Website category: movie
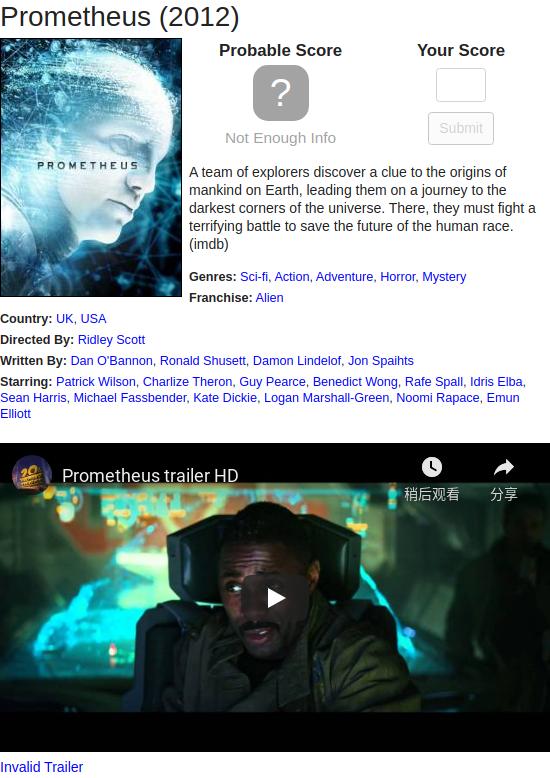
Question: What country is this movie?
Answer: UK

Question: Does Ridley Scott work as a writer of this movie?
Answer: no

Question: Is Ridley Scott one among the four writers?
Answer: no

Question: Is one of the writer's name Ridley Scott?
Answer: no

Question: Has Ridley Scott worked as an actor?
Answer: no

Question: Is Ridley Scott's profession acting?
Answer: no

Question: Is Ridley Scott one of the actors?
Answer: no

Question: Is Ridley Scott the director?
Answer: yes

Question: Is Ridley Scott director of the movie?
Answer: yes

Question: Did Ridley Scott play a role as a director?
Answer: yes

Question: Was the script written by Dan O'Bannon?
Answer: yes

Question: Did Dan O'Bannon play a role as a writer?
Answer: yes

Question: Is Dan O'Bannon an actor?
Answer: no

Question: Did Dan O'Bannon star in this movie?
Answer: no

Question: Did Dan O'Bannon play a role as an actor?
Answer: no

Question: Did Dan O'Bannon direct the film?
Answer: no

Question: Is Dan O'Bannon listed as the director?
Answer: no

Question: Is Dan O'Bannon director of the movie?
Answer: no

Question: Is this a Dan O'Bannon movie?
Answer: no

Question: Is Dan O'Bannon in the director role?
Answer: no

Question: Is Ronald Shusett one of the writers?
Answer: yes

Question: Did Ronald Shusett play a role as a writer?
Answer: yes

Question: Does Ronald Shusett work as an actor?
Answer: no

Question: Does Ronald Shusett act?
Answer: no

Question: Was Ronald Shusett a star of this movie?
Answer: no

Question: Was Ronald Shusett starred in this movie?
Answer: no

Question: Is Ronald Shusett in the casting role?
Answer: no

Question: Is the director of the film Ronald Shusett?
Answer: no

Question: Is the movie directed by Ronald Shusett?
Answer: no

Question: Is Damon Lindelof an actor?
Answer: no

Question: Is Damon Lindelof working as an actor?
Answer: no

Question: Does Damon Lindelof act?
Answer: no

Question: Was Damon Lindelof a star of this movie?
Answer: no

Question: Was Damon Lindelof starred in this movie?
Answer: no

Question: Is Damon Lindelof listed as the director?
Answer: no

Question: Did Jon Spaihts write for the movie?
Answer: yes

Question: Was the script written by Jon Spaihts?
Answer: yes

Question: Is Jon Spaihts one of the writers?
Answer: yes

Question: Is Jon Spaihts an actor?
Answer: no

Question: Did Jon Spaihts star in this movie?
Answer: no

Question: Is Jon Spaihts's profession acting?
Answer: no

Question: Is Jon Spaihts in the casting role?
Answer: no

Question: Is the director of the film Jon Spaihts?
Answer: no

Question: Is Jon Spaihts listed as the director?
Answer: no

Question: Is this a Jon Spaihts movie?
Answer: no

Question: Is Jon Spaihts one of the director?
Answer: no

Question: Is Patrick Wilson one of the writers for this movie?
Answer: no

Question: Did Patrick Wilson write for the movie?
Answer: no

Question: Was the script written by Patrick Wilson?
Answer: no

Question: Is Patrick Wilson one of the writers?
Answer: no

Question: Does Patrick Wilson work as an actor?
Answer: yes

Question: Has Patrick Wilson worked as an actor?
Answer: yes

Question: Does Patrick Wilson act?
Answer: yes

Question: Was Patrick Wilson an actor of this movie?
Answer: yes

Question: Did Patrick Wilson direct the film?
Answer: no

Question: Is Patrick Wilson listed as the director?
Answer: no

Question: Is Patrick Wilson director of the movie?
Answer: no

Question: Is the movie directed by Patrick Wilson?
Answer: no

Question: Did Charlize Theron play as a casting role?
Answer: yes

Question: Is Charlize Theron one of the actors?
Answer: yes

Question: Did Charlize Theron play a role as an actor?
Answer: yes

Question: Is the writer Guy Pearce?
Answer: no

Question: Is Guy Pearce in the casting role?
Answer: yes

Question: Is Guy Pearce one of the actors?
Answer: yes